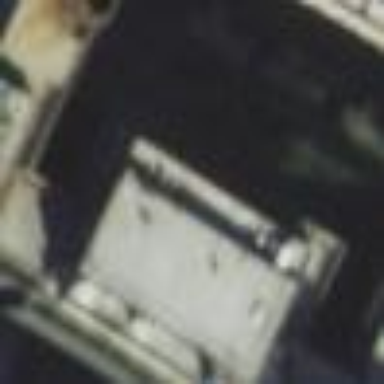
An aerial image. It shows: Black building part with flat concrete roof.